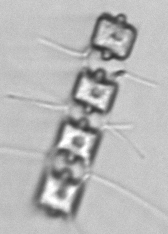
Label: Chaetoceros_didymus